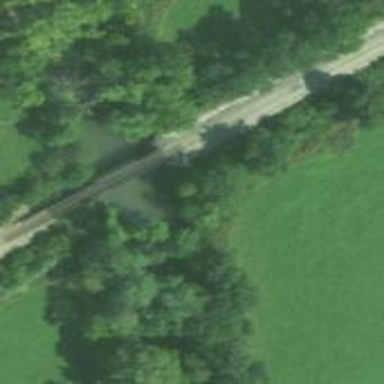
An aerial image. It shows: Bridge over railway line.